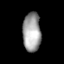
Tissue: lung
Cell type: Epithelial cells
Senescence score: 0.2306
Nuclear area (px): 688
Mean DAPI intensity: 161.378